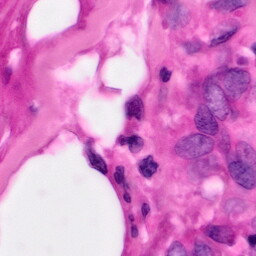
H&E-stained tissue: Pancreatic